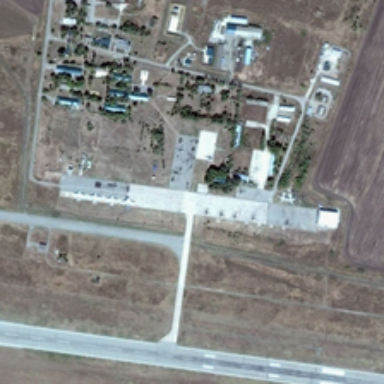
Several planes are in an airport near some buildings and green trees .